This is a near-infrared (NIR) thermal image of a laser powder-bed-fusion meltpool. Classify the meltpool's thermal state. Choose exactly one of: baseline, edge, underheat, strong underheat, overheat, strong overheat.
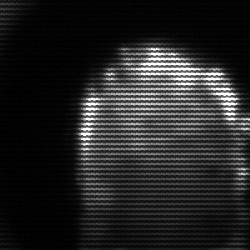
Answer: baseline